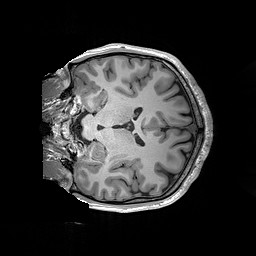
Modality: T1w
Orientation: coronal
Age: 21
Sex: male
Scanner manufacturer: siemens
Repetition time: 2.2 s
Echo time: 0.00244 s